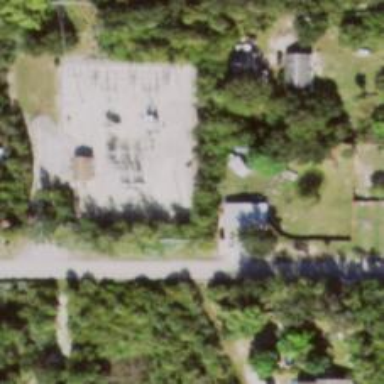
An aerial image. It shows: Outdoor distribution level power substation.